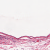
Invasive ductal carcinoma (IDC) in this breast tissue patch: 0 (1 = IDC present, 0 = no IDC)